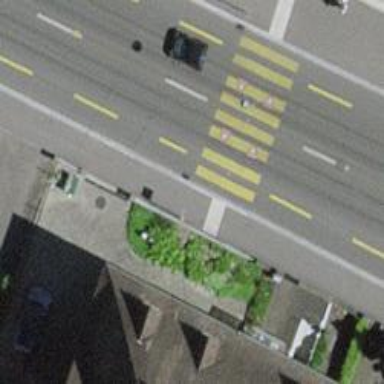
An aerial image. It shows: Tram crossing on the railway.